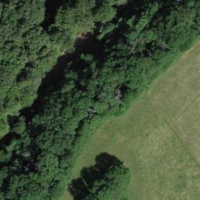
EUNIS habitat code: 44
Species observed at this site:
Hippocrepis emerus